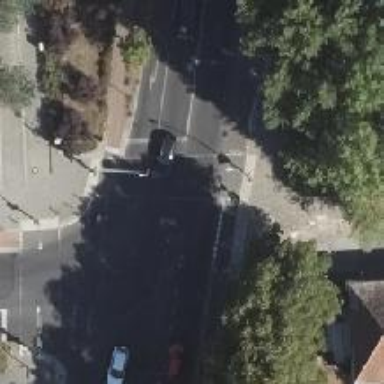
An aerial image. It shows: Road with traffic signals.